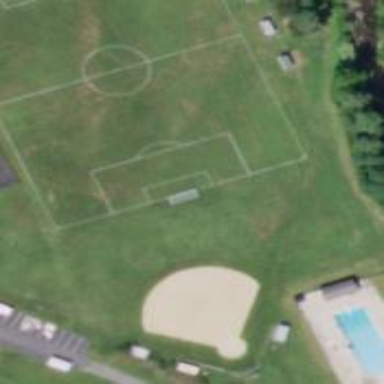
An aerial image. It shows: Baseball pitch for leisure land activities.